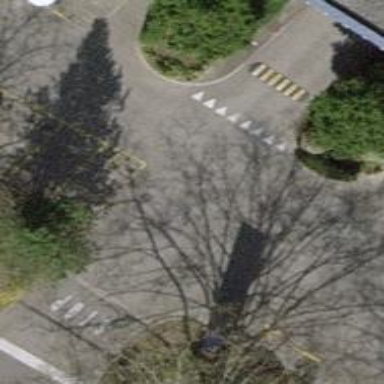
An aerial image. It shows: Road serving as parking aisle.